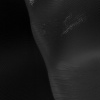
Atmospheric dust classification: not_dusty